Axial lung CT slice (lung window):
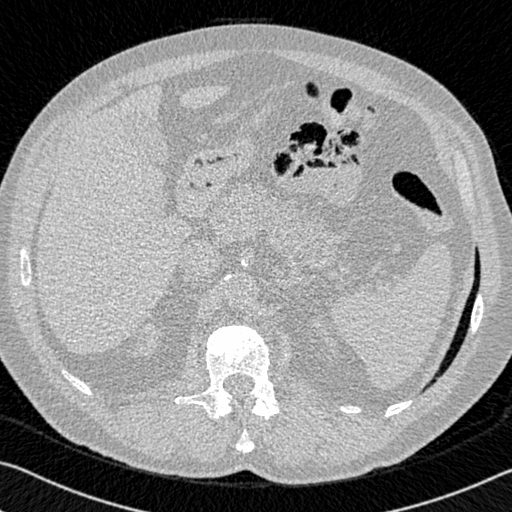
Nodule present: no